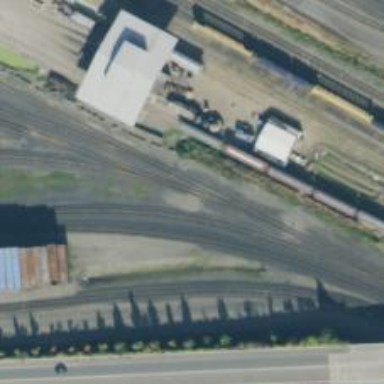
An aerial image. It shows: Railway yard.